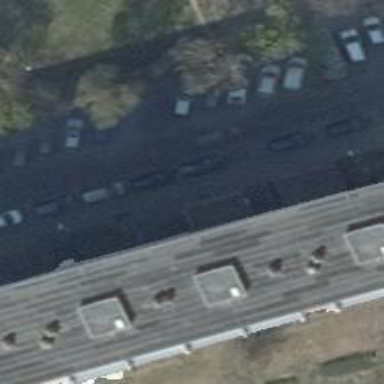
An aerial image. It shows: Residential building with flat roof.